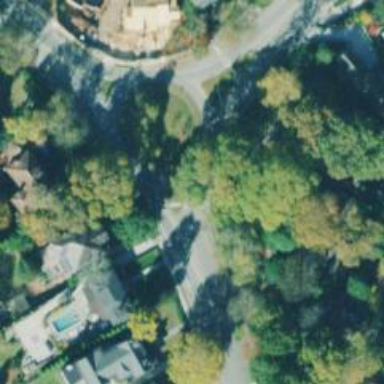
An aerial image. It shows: Roundabout on residential road.